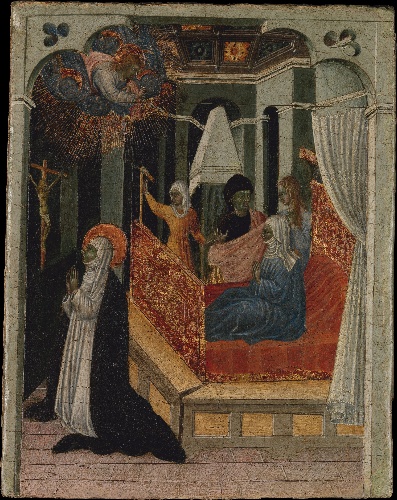
Title: Saint Catherine of Siena Beseeching Christ to Resuscitate Her Mother
Artist: Giovanni di Paolo (Giovanni di Paolo di Grazia)
Artist bio: Italian, Siena 1398–1482 Siena
Date: ca. 1447–65
Object type: Painting
Classification: Paintings
Medium: Tempera and gold on wood
Dimensions: Overall: 11 in. × 8 5/8 in. (27.9 × 21.9 cm)
Department: Robert Lehman Collection
Credit line: Robert Lehman Collection, 1975
Accession year: 1975
Repository: Metropolitan Museum of Art, New York, NY
Tags: Beds|Men|Women|Saint Catherine|Crucifixion